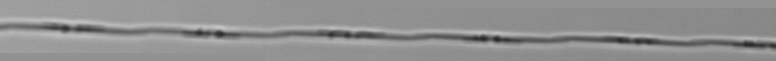
Label: Pseudo-nitzschia